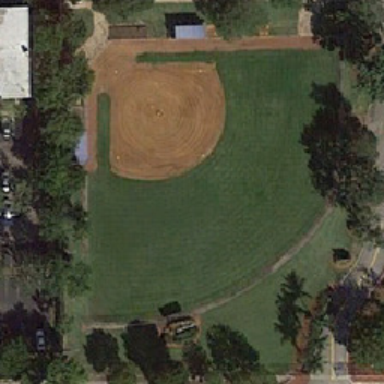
The fan shaped baseball field is surrounded by trees .